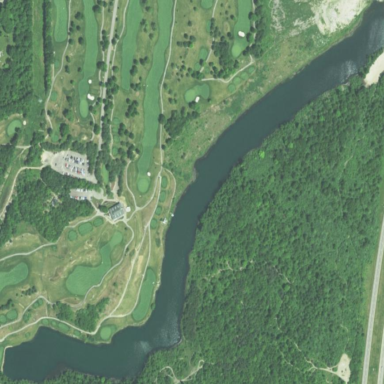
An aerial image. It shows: Water hazard in golf course. The hazard is natural water feature.